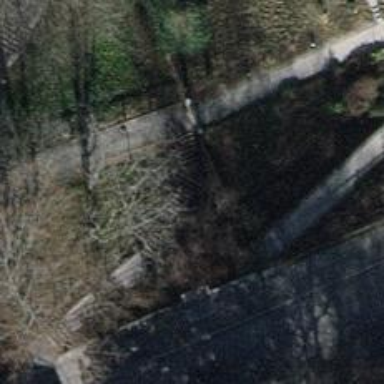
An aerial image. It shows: Road with steps.